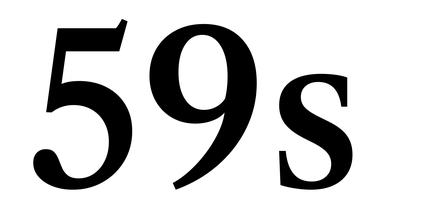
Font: LibreCaslonText_Medium